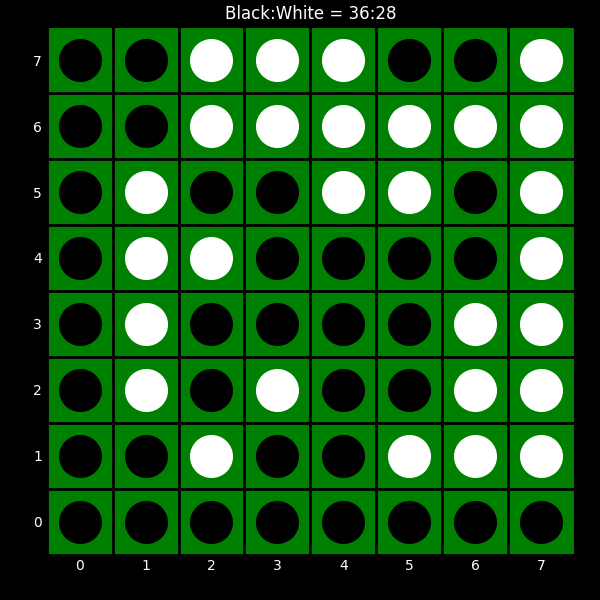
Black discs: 36
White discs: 28